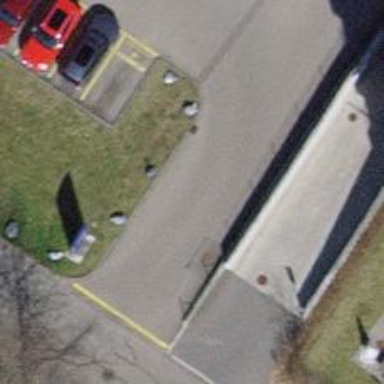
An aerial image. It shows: Gate.